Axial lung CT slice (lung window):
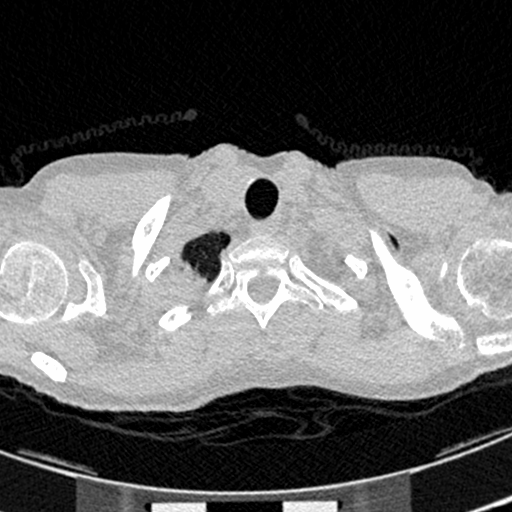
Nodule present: no